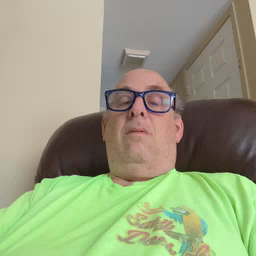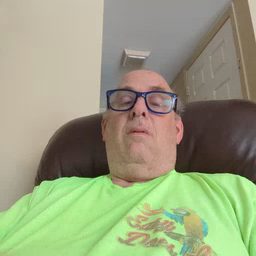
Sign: aunt